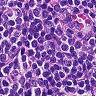
Metastatic tissue present: no